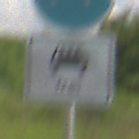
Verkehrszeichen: MehrfachbesetzePersonenkraftwagenFrei
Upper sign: Busssonderstreifen
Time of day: Midday
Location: Outdoor (RoadRail)
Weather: PartlyCloudy
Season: NotSpecified
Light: Natural